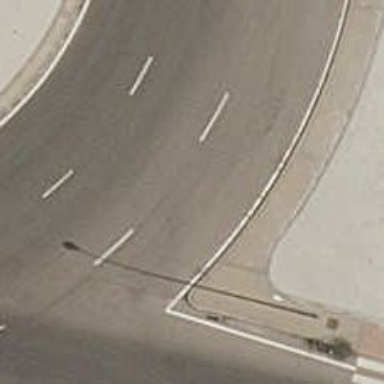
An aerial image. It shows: Roundabout on residential road with asphalt surface.